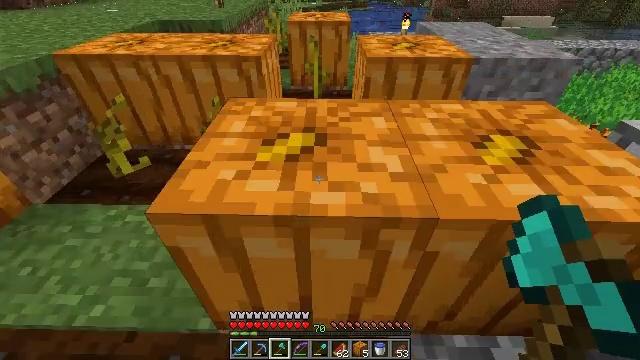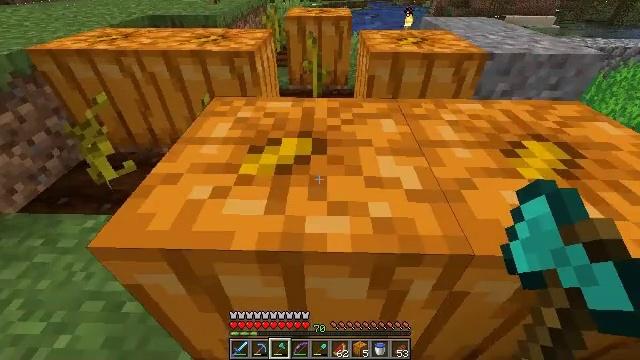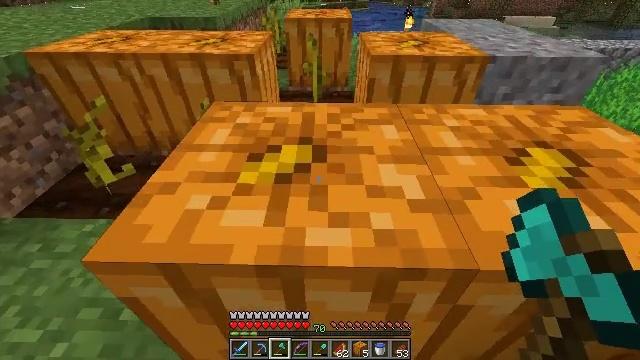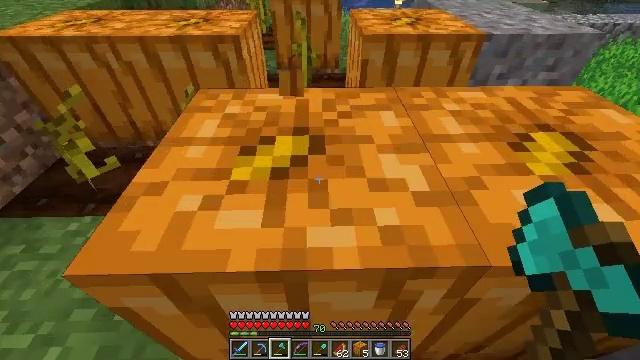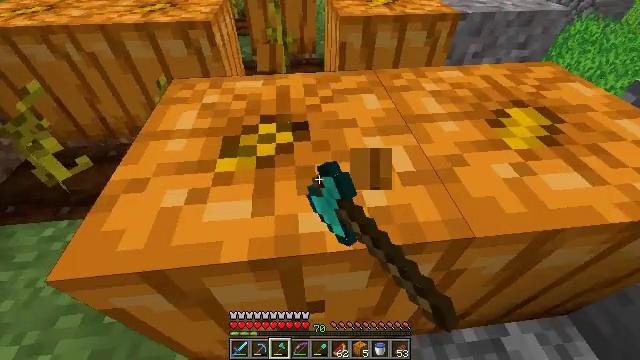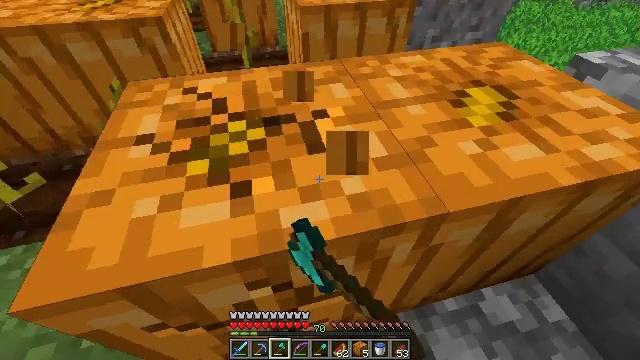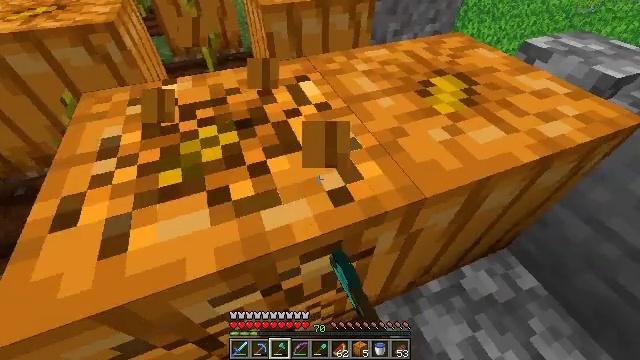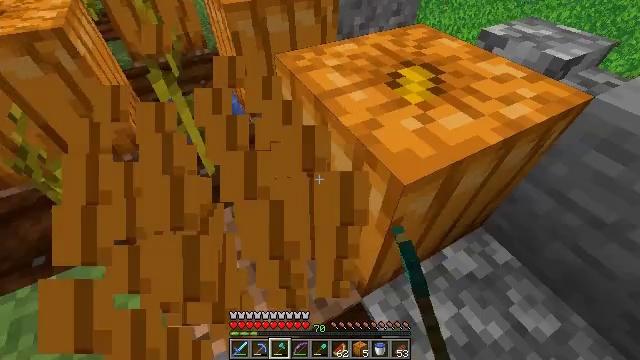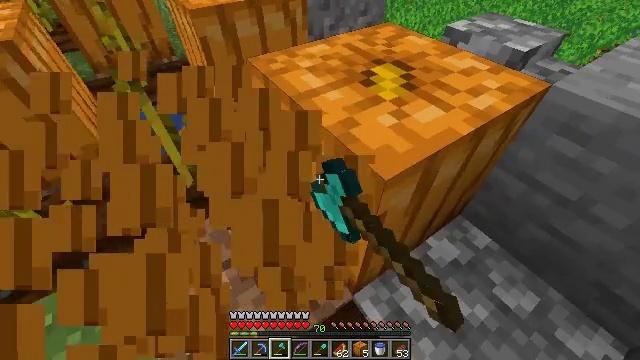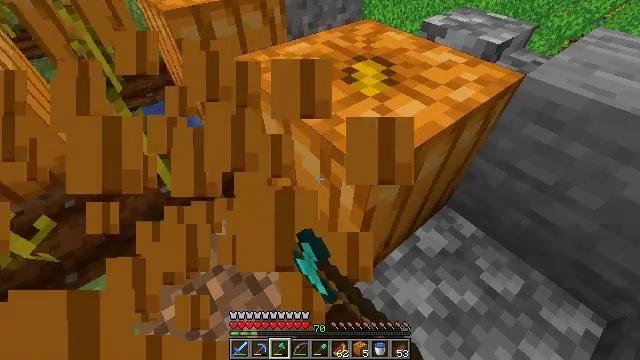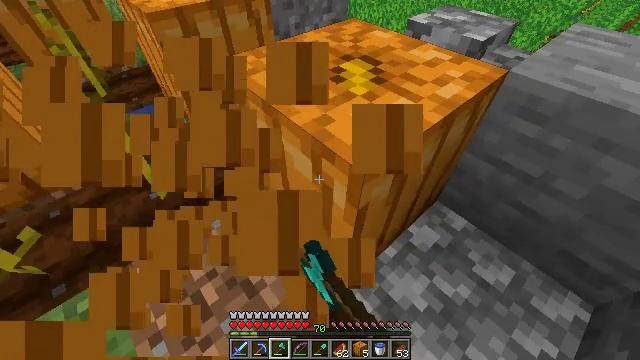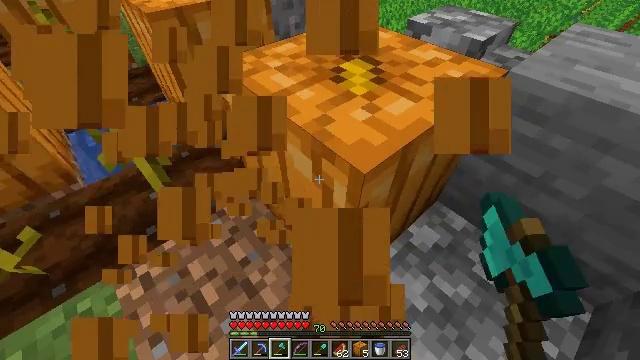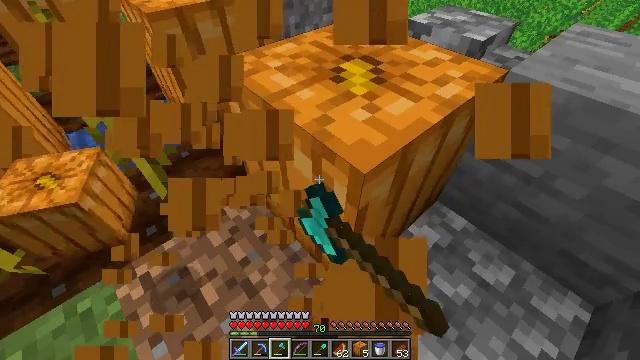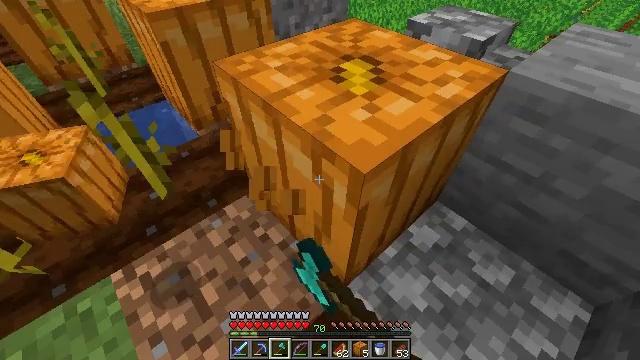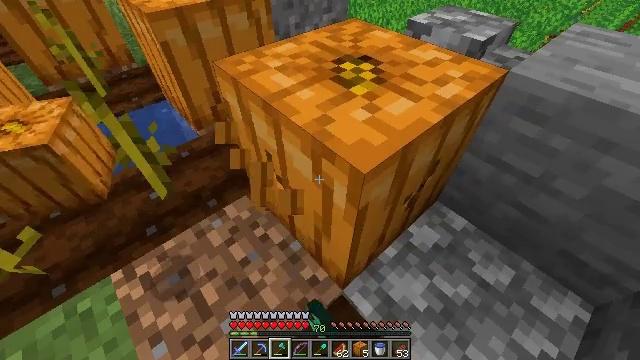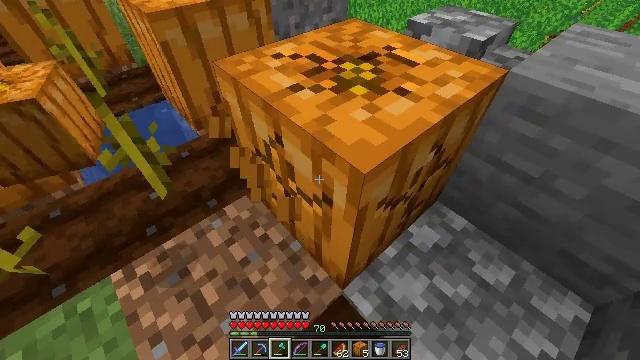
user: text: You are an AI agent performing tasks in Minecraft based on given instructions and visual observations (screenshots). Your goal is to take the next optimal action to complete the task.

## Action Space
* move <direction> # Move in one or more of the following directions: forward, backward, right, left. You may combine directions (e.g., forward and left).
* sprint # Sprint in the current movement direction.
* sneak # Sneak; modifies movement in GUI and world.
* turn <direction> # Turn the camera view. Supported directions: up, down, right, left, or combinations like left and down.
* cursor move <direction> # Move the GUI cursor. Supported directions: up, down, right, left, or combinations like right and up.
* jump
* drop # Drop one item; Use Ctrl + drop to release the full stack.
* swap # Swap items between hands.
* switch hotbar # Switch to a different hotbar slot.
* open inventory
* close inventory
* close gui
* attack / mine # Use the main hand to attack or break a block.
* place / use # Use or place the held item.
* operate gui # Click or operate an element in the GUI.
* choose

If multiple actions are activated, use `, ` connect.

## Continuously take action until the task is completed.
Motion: motion action
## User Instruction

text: Collect the pumpkin by holding left button.
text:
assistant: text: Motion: move forward
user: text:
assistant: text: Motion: move forward
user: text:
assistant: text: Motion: turn right and down, attack / mine
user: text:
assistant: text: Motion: turn right and down, attack / mine
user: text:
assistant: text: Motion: turn right and down, attack / mine
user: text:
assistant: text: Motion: turn right, attack / mine
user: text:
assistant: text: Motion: turn right, attack / mine
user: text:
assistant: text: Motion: turn right, attack / mine
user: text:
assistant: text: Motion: turn right, attack / mine
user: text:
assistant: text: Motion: turn right, attack / mine
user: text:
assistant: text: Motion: attack / mine
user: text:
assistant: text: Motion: attack / mine
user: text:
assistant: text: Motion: attack / mine
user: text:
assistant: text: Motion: attack / mine
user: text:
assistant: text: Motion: attack / mine
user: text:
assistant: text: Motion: attack / mine
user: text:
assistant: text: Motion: attack / mine
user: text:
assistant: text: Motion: attack / mine
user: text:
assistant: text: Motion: move forward, turn left, attack / mine
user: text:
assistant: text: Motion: move forward, turn left and down
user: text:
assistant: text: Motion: move forward and move right, turn left and down
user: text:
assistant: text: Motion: move forward and move right, turn left and down
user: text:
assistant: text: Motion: move forward and move right, turn left
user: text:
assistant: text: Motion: move forward, turn left and up
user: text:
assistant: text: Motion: turn left
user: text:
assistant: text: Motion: turn left
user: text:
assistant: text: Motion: turn left
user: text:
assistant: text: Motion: turn left
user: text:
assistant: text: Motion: move forward, turn left and up
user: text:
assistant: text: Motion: move forward, turn left